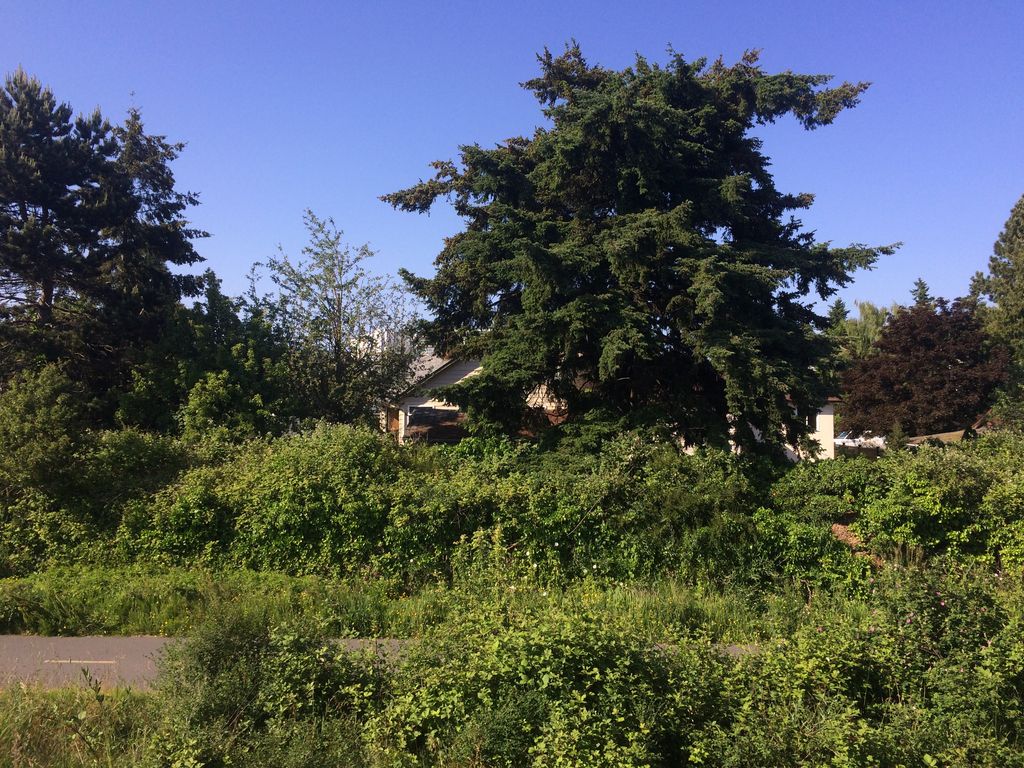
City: victoria